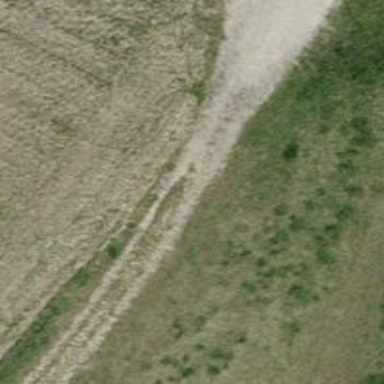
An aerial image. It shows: Track with grade 3 surface.